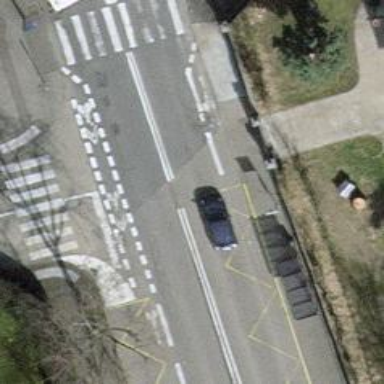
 featuring sidewalks on both sides and designated cycle lane."